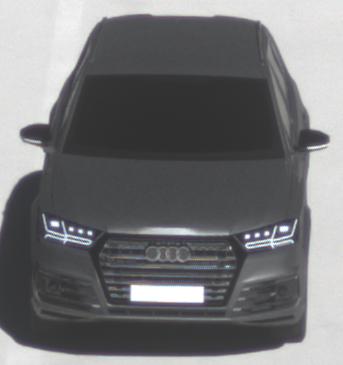
Make: Audi
Model: SQ7
Detailed model: -
Model produced from: 2016
Model produced until: 2018
Doors: 5
Color: gray
Road condition: dry road
Daytime: midday
Contrast: high contrast